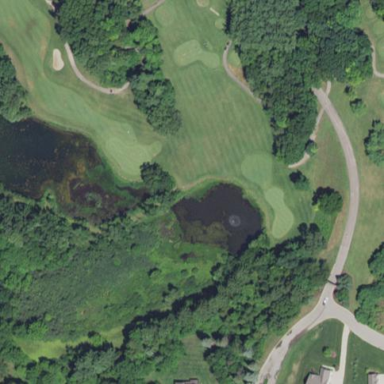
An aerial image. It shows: Pond serving as lateral water hazard on golf course.